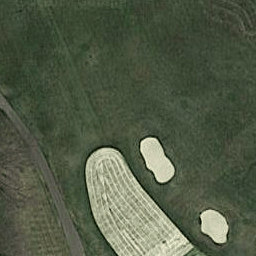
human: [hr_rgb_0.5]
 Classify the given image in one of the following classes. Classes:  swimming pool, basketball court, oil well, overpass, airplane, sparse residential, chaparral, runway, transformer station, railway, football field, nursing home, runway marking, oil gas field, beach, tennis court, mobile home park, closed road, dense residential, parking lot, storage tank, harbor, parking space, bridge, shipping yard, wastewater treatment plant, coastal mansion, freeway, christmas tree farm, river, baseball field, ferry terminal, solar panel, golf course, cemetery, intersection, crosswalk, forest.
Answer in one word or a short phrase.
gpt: golf course